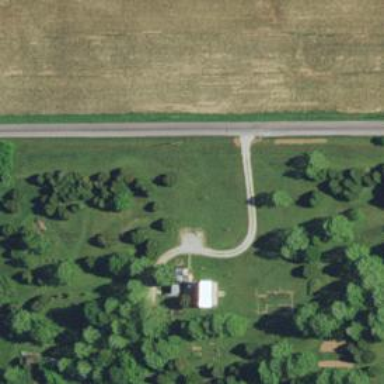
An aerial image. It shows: Driveway leading to service road.